Aerial crown-view tile of a tropical tree (Barro Colorado Island, Panama), acquired 20250124:
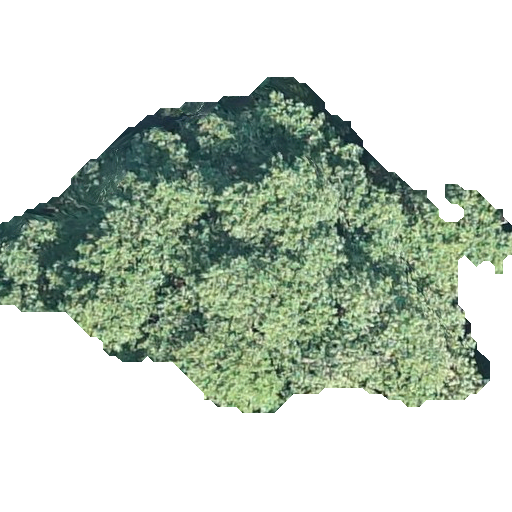
Species: Hieronyma alchorneoides
GBIF accepted scientific name: Hieronyma alchorneoides
Crown area: 165.563 m²